Interaction volume radius: 5 \u00c5
Interaction volume height: 15 \u00c5
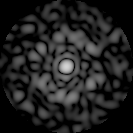
Disorder parameter: 0.7932